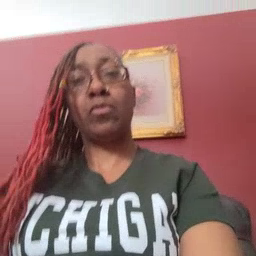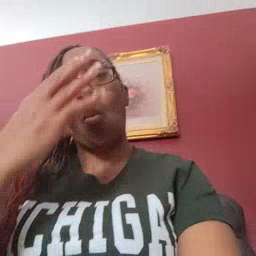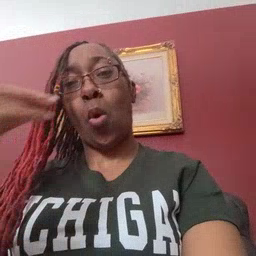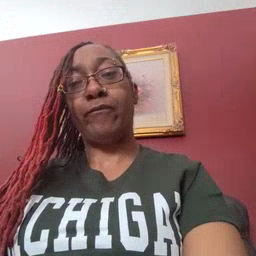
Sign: wolf